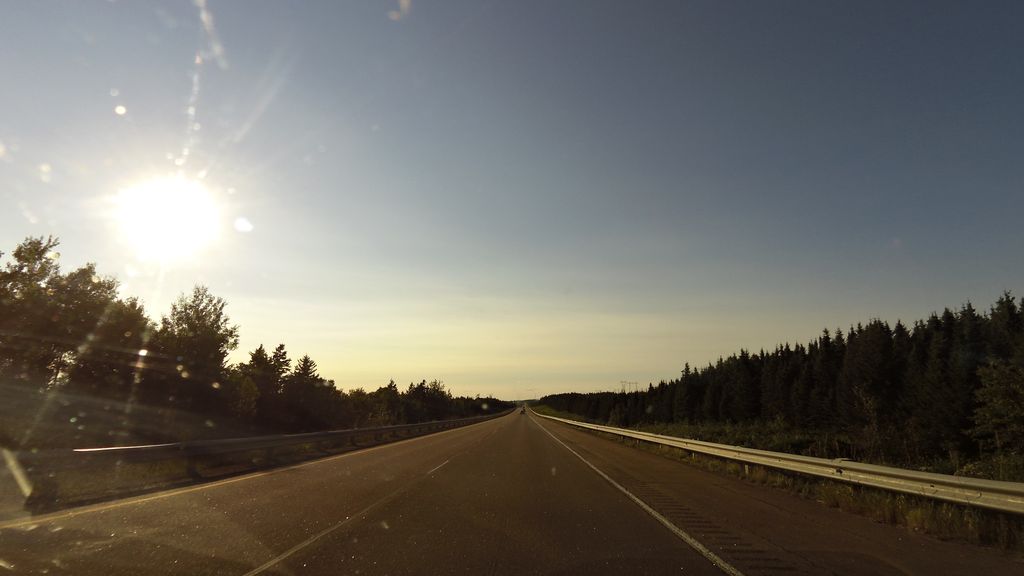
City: charlottetown